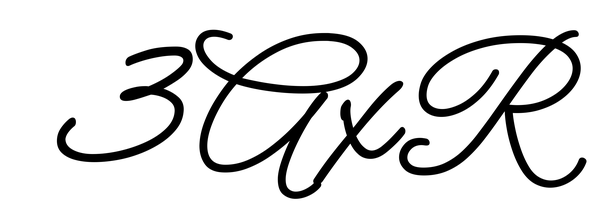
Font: MeowScript-Regular